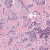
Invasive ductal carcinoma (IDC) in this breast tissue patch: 1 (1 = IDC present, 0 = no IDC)